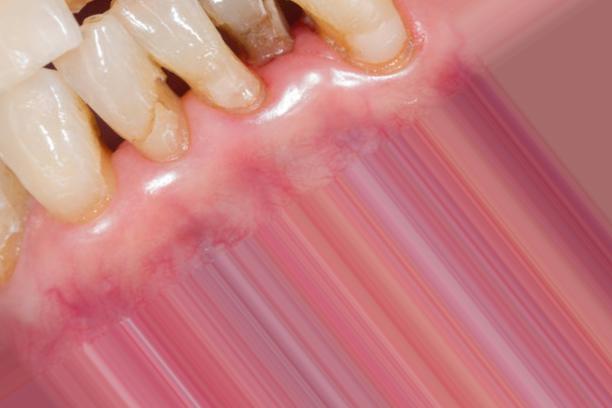
Condition: Caries